Question: The problem is that when I add a trailing slash at the address bar url 'localhost/register.php/' the CSS dissapears (is not applied anymore). CSS is in a separate file in a separate dir. Here is the structure:

CSS is invoked in 'header.html' with '<link rel="stylesheet" href="css/style.css" type="text/css" media="screen" />'
'header.html' is included in 'index.php' with 'include 'includes/header.html';'
Running apache under Windows 7.
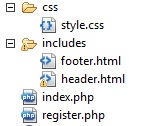
Answer: When a trailing slash is added, your browser assumes 'register.php' to be another directory, rather than a file. When relative URLs are specified, the external resource will be sought relative to the subdirectory 'register.php/' (because of the slash).
:
- 'css/style.css''http://localhost/css/style.css'- 'css/style.css''http://localhost/register.php/css/style.css'
To fix this issue, make use of absolute URLs. Either of the following:
- '<link href="/css/style.css" ... />'- '<link href="http://localhost/css/style.css" ... />'- '<base href="/register.php" />''<head>'